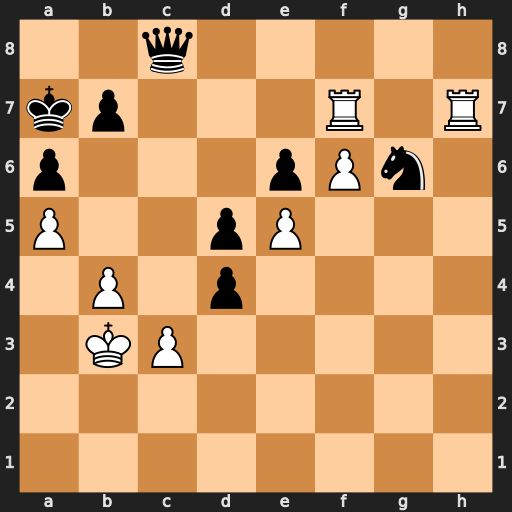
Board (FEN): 2q5/kp3R1R/p3pPn1/P2pP3/1P1p4/1KP5/8/8
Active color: w
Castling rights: -
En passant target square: -
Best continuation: Rc7 Qb8 cxd4